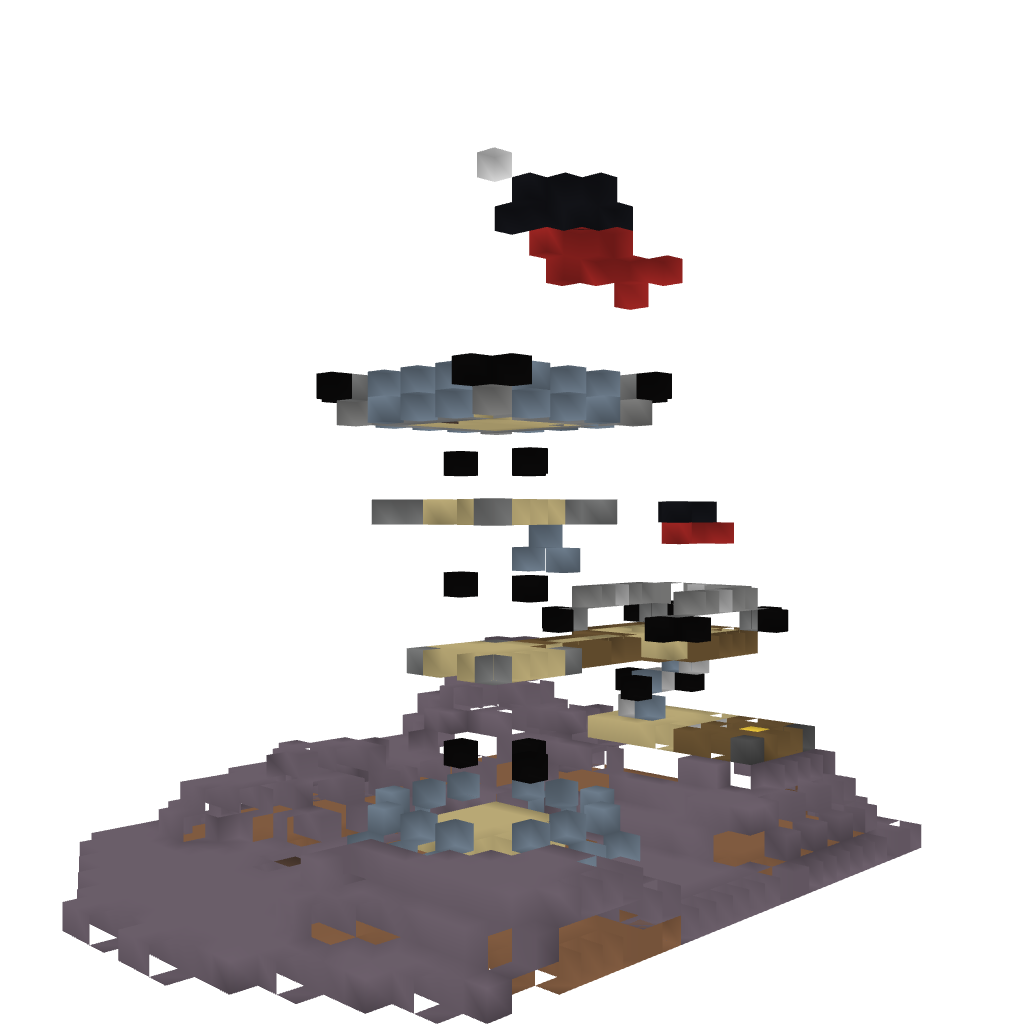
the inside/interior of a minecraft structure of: Castle